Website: crate-barrel
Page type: delivery-shipping
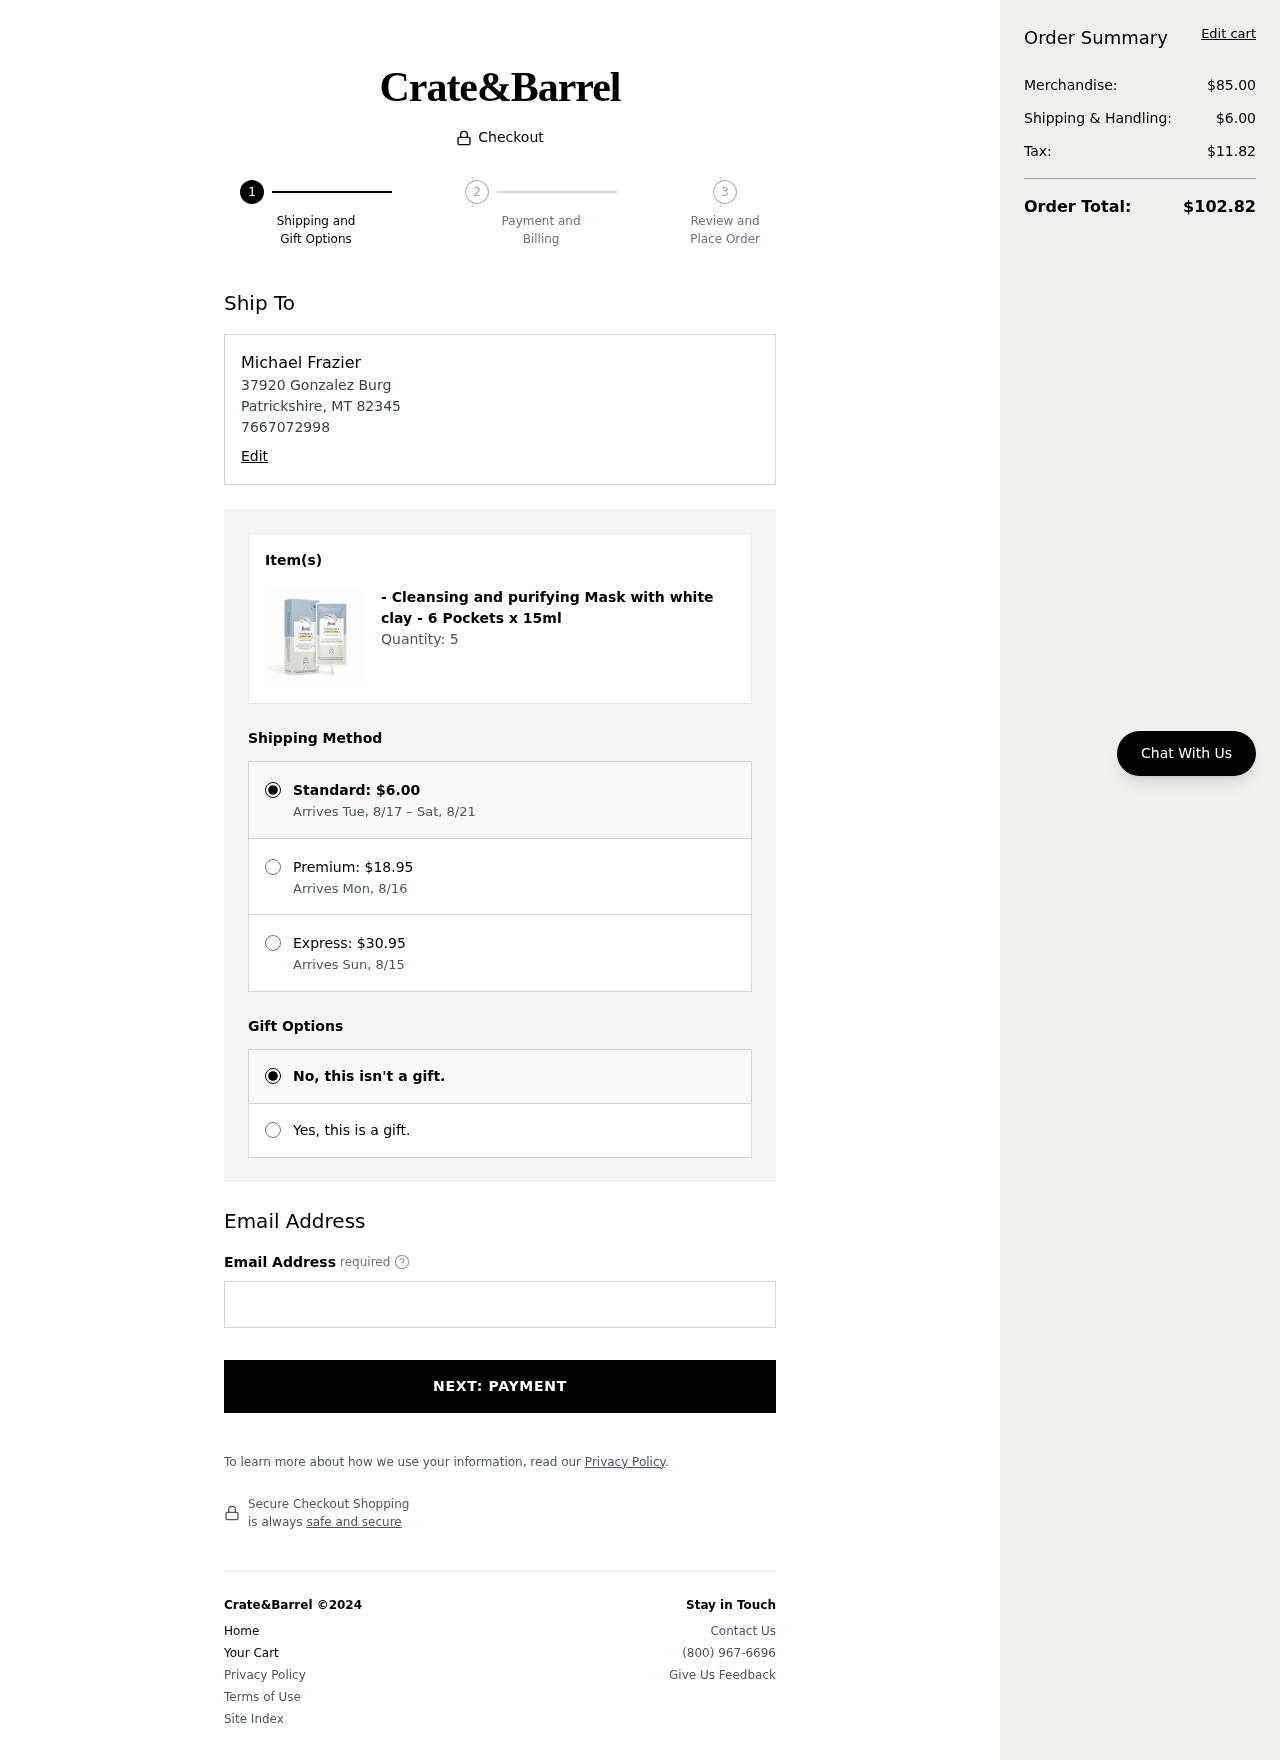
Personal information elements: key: PII_EMAIL
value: mfrazier@yahoo.com
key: PII_FULLNAME
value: Michael Frazier
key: PII_PHONE
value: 7667072998
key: PII_STREET
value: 37920 Gonzalez Burg
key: PII_CITY_STATE_ZIP
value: Patrickshire, MT 82345
Product elements: key: PRODUCT1_NAME
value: - Cleansing and purifying Mask with white clay - 6 Pockets x 15ml
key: PRODUCT1_QUANTITY
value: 5
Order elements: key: ORDER_SHIPPING_COST
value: $6.00
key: ORDER_SHIPPING_DATE
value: Arrives Tue, 8/17 – Sat, 8/21
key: ORDER_PREMIUM_SHIPPING
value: $18.95
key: ORDER_PREMIUM_DATE
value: Arrives Mon, 8/16
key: ORDER_EXPRESS_SHIPPING
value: $30.95
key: ORDER_EXPRESS_DATE
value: Arrives Sun, 8/15
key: ORDER_SUBTOTAL
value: $85.00
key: ORDER_TAX
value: $11.82
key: ORDER_TOTAL
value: $102.82